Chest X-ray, AP view. Patient: 66 years old, sex M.
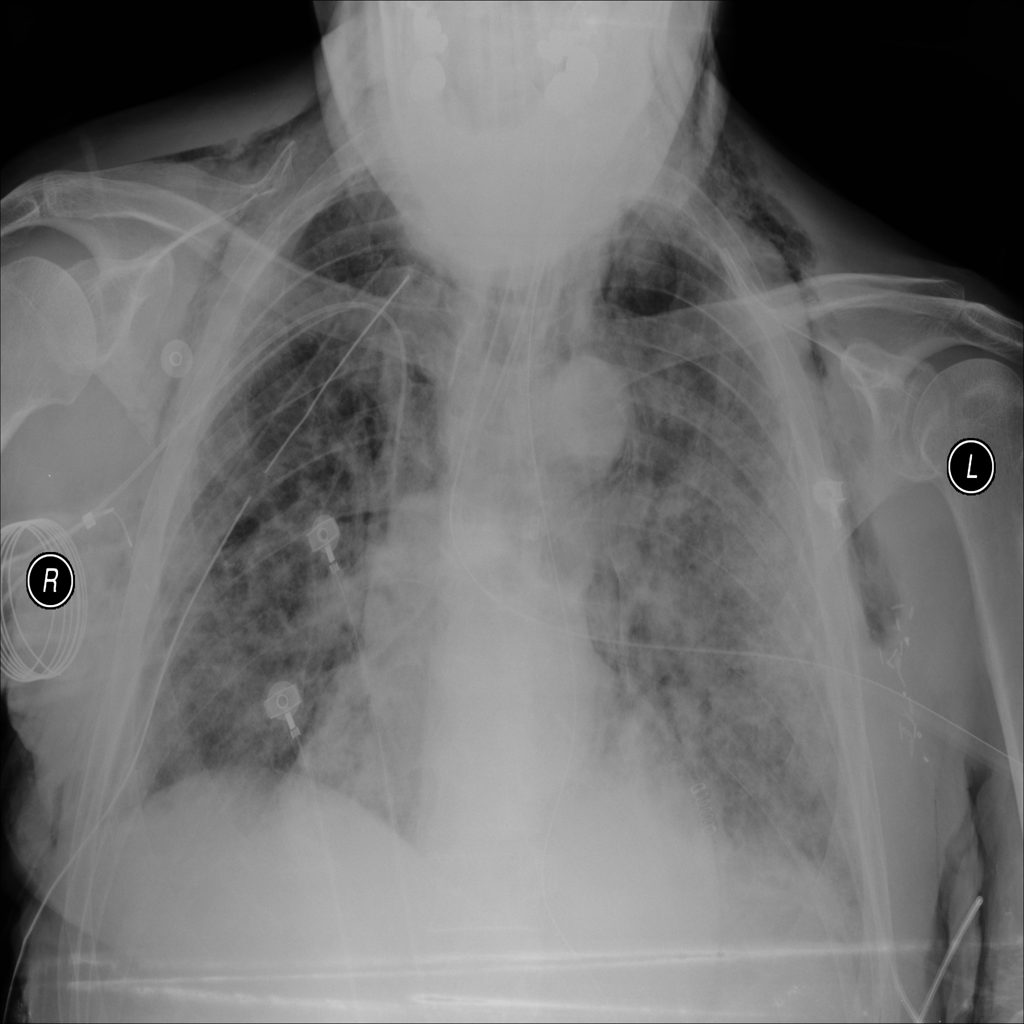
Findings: Pneumothorax